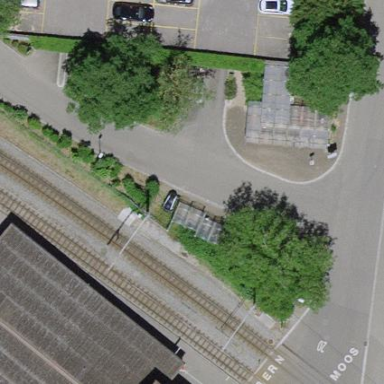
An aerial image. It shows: Asphalt tram platform with shelter. Platform for public transport with tram services.